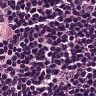
Metastatic tissue present: no